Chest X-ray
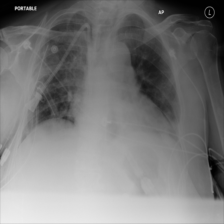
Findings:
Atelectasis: negative
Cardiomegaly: negative
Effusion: negative
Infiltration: negative
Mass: negative
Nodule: negative
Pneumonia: negative
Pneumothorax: negative
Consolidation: negative
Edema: negative
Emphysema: negative
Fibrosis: negative
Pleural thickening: negative
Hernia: negative